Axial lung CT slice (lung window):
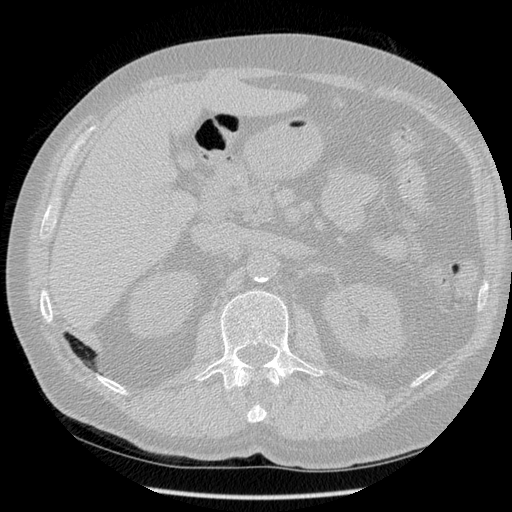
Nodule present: no